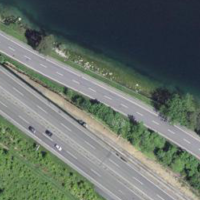
EUNIS habitat code: 57
Species observed at this site:
Chroicocephalus ridibundus
Cygnus olor